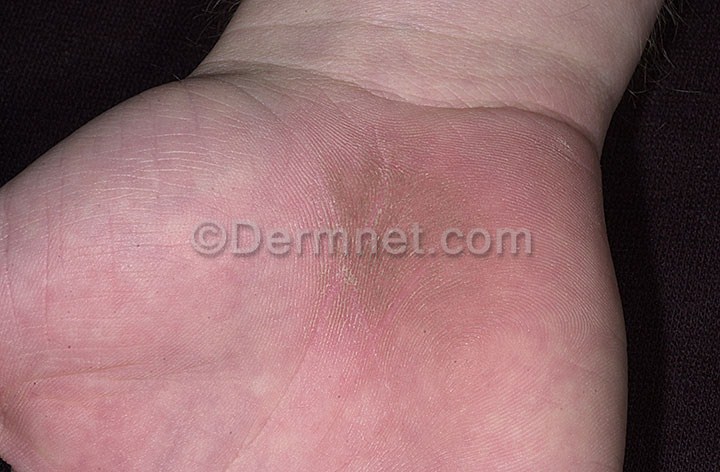
Disease: Nail Fungus and other Nail Disease